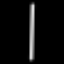
Label: line